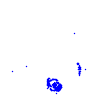
Particle: pion